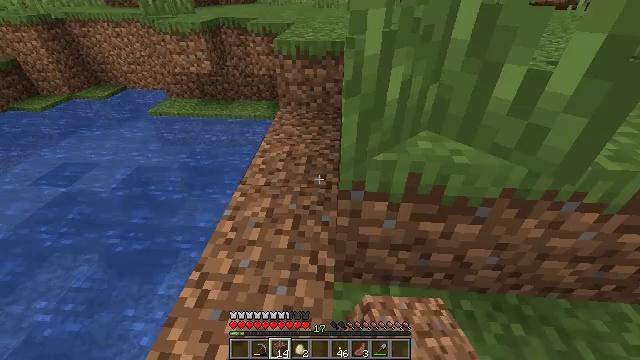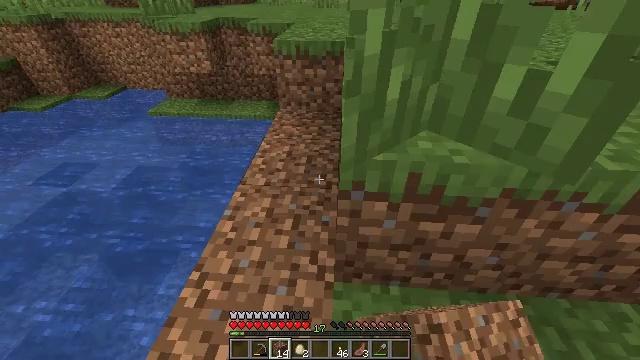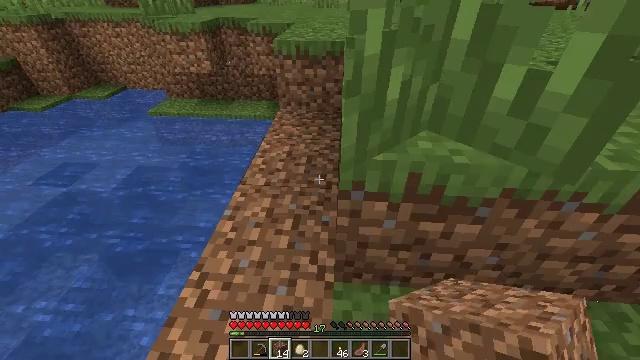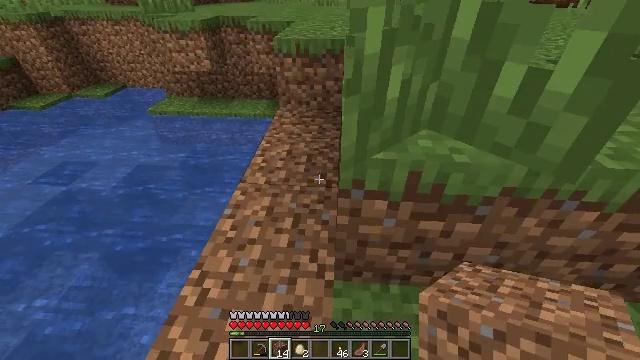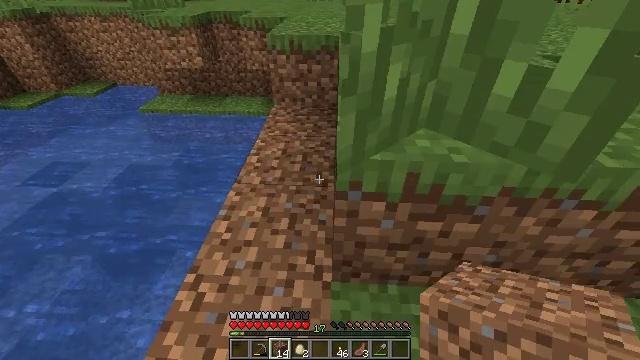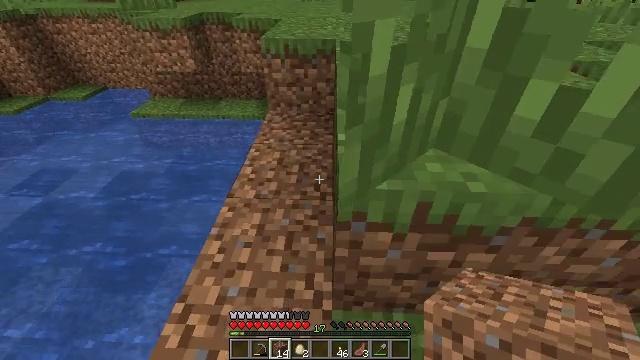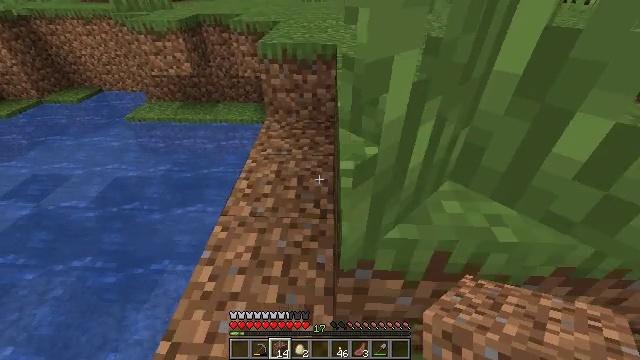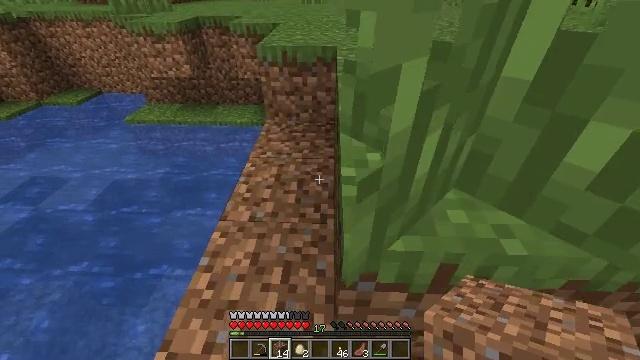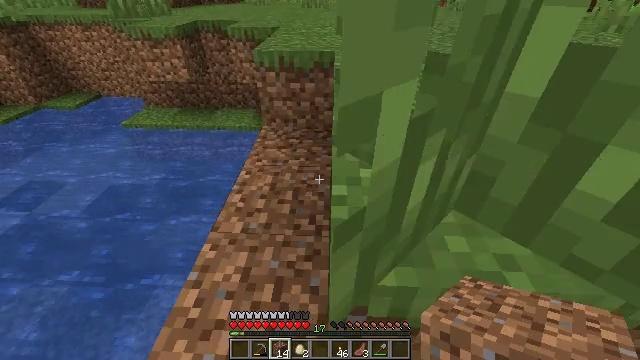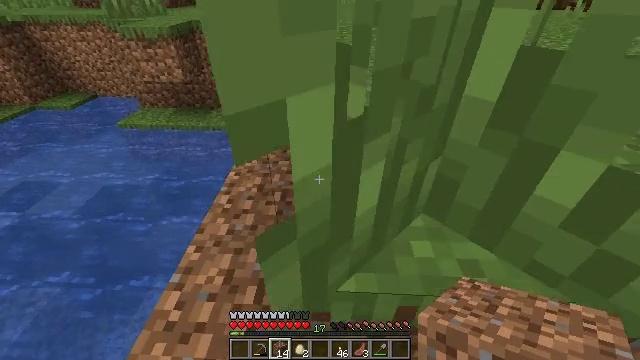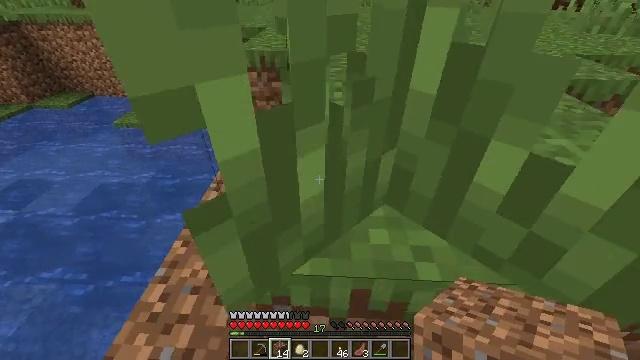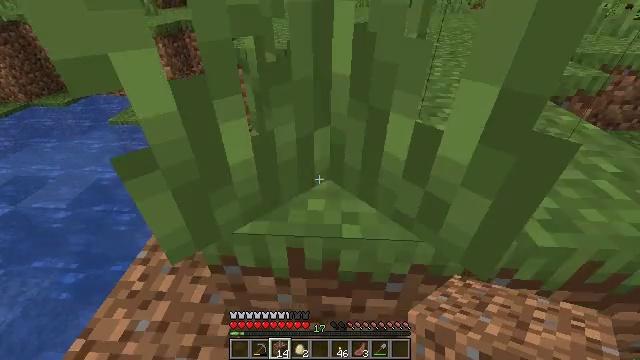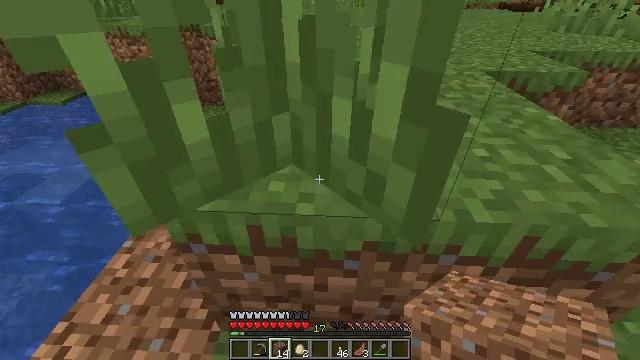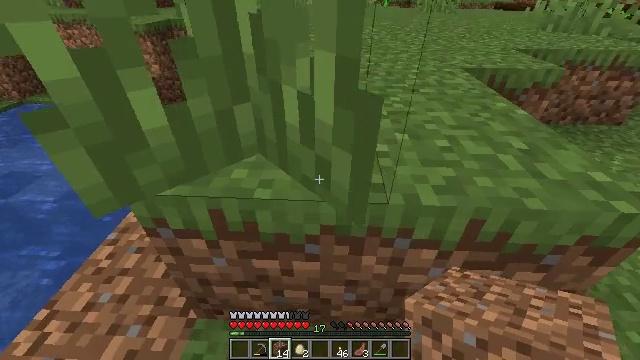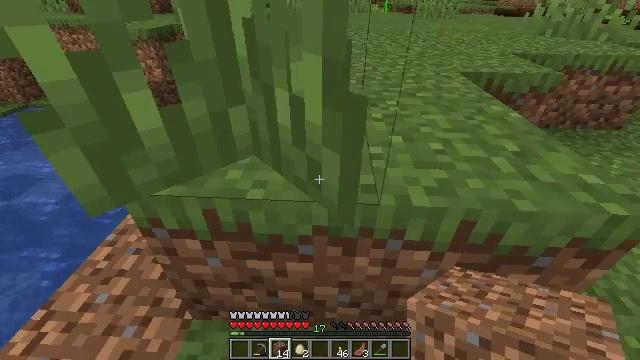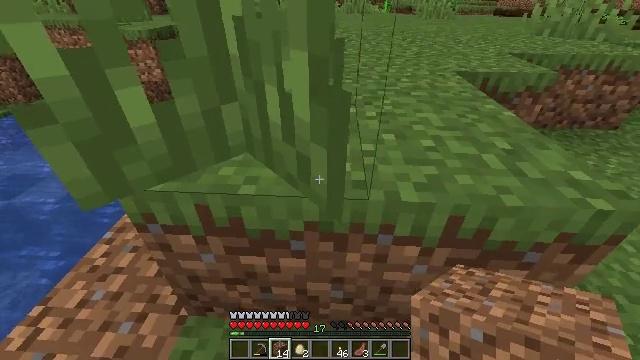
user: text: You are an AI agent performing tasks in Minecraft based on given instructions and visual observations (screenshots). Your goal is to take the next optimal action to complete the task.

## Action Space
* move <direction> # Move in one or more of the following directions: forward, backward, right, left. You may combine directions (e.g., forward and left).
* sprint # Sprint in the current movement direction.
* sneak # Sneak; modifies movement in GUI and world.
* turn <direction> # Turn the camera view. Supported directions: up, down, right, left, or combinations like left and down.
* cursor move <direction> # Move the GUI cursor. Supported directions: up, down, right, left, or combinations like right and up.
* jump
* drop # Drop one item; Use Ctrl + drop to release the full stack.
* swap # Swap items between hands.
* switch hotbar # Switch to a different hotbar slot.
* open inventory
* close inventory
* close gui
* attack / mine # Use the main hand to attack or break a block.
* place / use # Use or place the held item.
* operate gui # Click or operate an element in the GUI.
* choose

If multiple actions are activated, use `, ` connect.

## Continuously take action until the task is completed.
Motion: motion action
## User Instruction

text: Collect tall grass by breaking it.
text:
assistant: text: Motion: no_op
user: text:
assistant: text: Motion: no_op
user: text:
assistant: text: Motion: no_op
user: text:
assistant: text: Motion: move forward, turn right
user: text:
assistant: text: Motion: move forward
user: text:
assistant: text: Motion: move forward
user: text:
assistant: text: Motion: no_op
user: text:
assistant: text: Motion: move right
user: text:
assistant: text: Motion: move back and move right
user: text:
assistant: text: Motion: move back and move right
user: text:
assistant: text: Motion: move back and move right
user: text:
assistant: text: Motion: move right
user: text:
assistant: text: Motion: no_op
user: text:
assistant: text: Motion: no_op
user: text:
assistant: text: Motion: no_op
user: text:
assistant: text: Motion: no_op
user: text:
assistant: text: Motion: no_op
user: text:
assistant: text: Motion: turn right and up
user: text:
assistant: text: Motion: turn right and up
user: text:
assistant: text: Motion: turn up
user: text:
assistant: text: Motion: no_op
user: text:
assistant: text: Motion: no_op
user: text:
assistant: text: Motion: no_op
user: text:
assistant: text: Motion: no_op
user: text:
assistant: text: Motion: no_op
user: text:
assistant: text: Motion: no_op
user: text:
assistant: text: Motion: no_op
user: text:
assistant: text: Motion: no_op
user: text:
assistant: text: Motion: no_op
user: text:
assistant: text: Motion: no_op